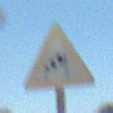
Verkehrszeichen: SeitenwindVonRechts
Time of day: Midday
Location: Outdoor (Nature)
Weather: Clear
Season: NotSpecified
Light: Natural